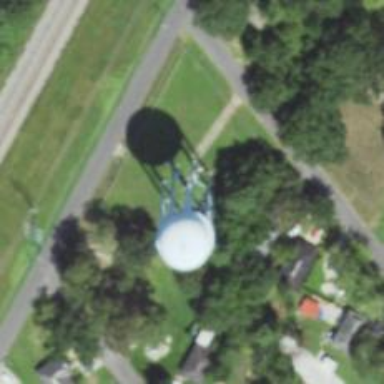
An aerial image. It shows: Water tower that is man-made.